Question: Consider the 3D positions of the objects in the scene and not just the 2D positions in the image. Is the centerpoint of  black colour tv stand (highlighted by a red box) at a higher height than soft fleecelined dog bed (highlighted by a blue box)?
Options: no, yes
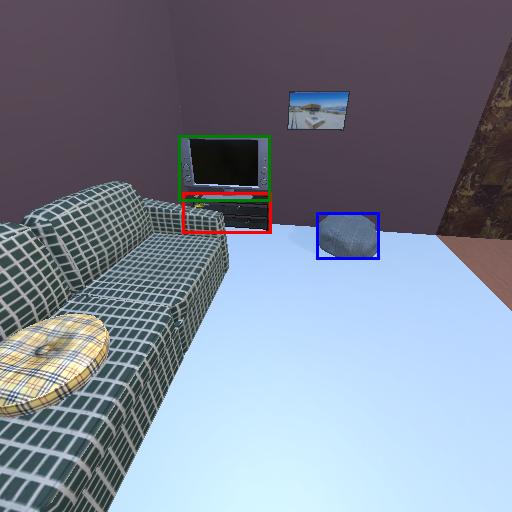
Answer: no